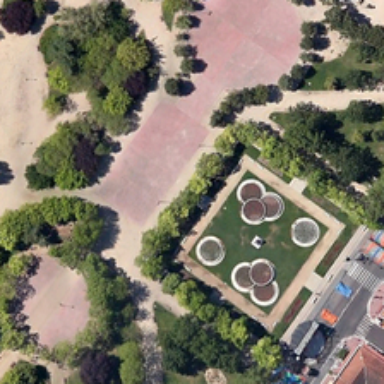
Many green trees are in a square .